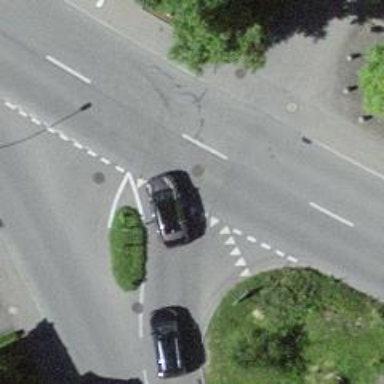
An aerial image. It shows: Traffic calming island.